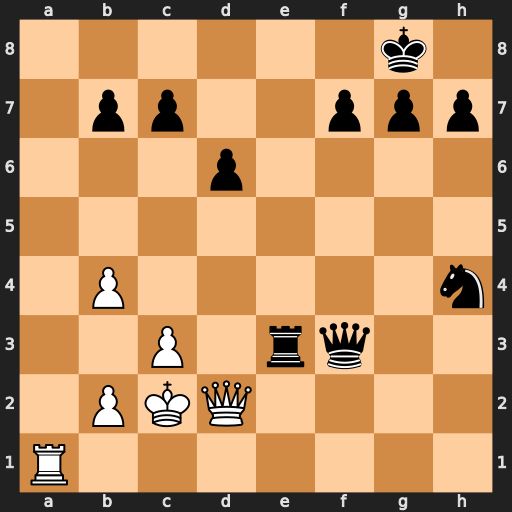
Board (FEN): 6k1/1pp2ppp/3p4/8/1P5n/2P1rq2/1PKQ4/R7
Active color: w
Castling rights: -
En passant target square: -
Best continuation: Ra8+ Re8 Rxe8#